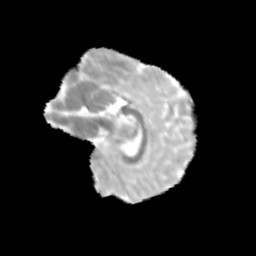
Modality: MD
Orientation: sagittal
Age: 12
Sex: male
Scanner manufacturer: siemens
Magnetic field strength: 3 T
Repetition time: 3.8 s
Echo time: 0.07 s